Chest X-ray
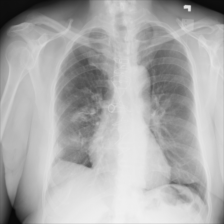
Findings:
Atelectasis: negative
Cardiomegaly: negative
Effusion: negative
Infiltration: negative
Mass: negative
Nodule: negative
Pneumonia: negative
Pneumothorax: negative
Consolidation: negative
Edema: negative
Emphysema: negative
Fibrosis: negative
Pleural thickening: negative
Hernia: negative